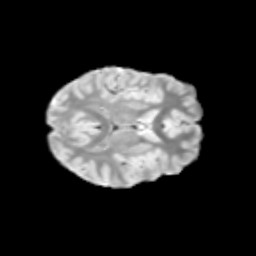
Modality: T2w
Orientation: axial
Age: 11
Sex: female
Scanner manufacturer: siemens
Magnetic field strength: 3 T
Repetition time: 3.8 s
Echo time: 0.07 s